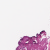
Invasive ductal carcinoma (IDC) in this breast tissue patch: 0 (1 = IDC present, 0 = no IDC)